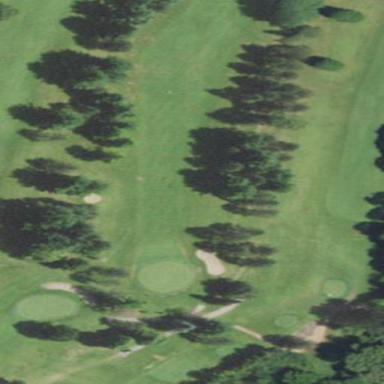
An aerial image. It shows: Golf fairway surrounded by grass.